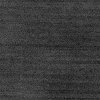
Atmospheric dust classification: dusty